Interaction volume radius: 10 \u00c5
Interaction volume height: 30 \u00c5
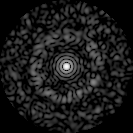
Disorder parameter: 0.835